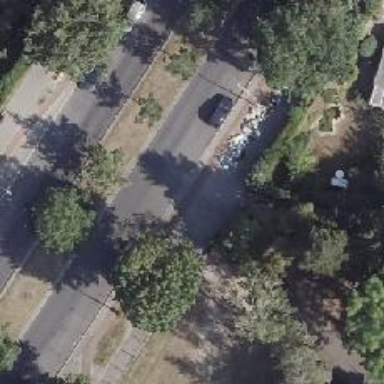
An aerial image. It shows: Service road.